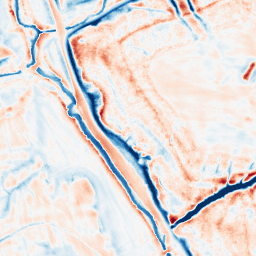
Category: edge_preserving
Decomposition family: bilateral
Decomposition parameters: d: 21
sigma_color: 50
sigma_space: 100
Upsampling method: cubic_catmull_rom
Upsampling parameters: scale: 2
Upsampling scale: 2